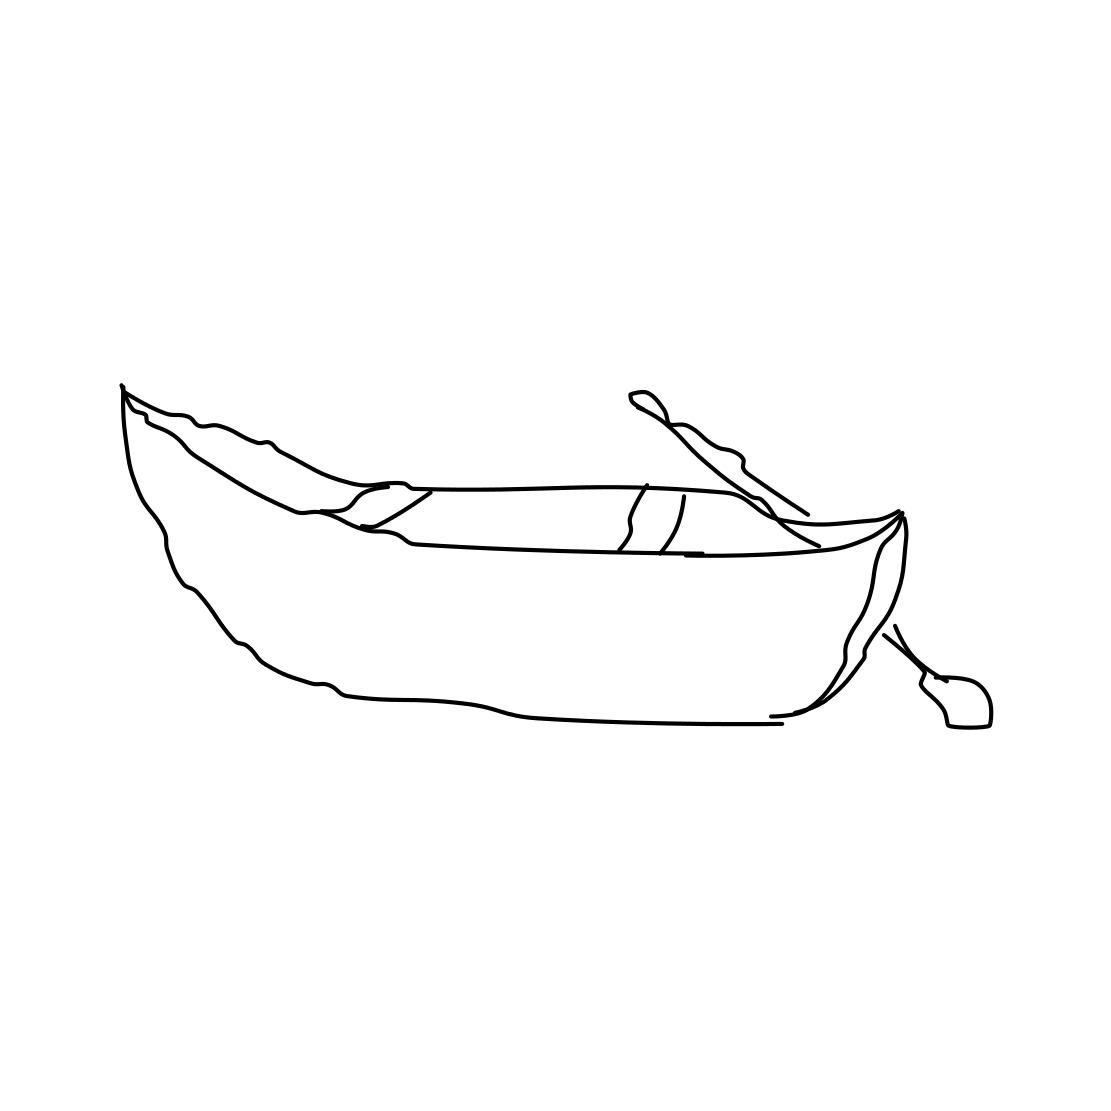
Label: canoe